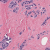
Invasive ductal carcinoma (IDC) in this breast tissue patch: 1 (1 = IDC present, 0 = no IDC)